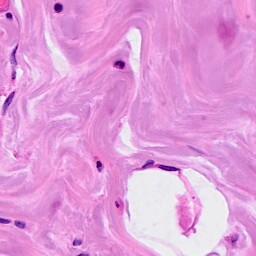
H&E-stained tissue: Breast